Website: apple
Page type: billing-address
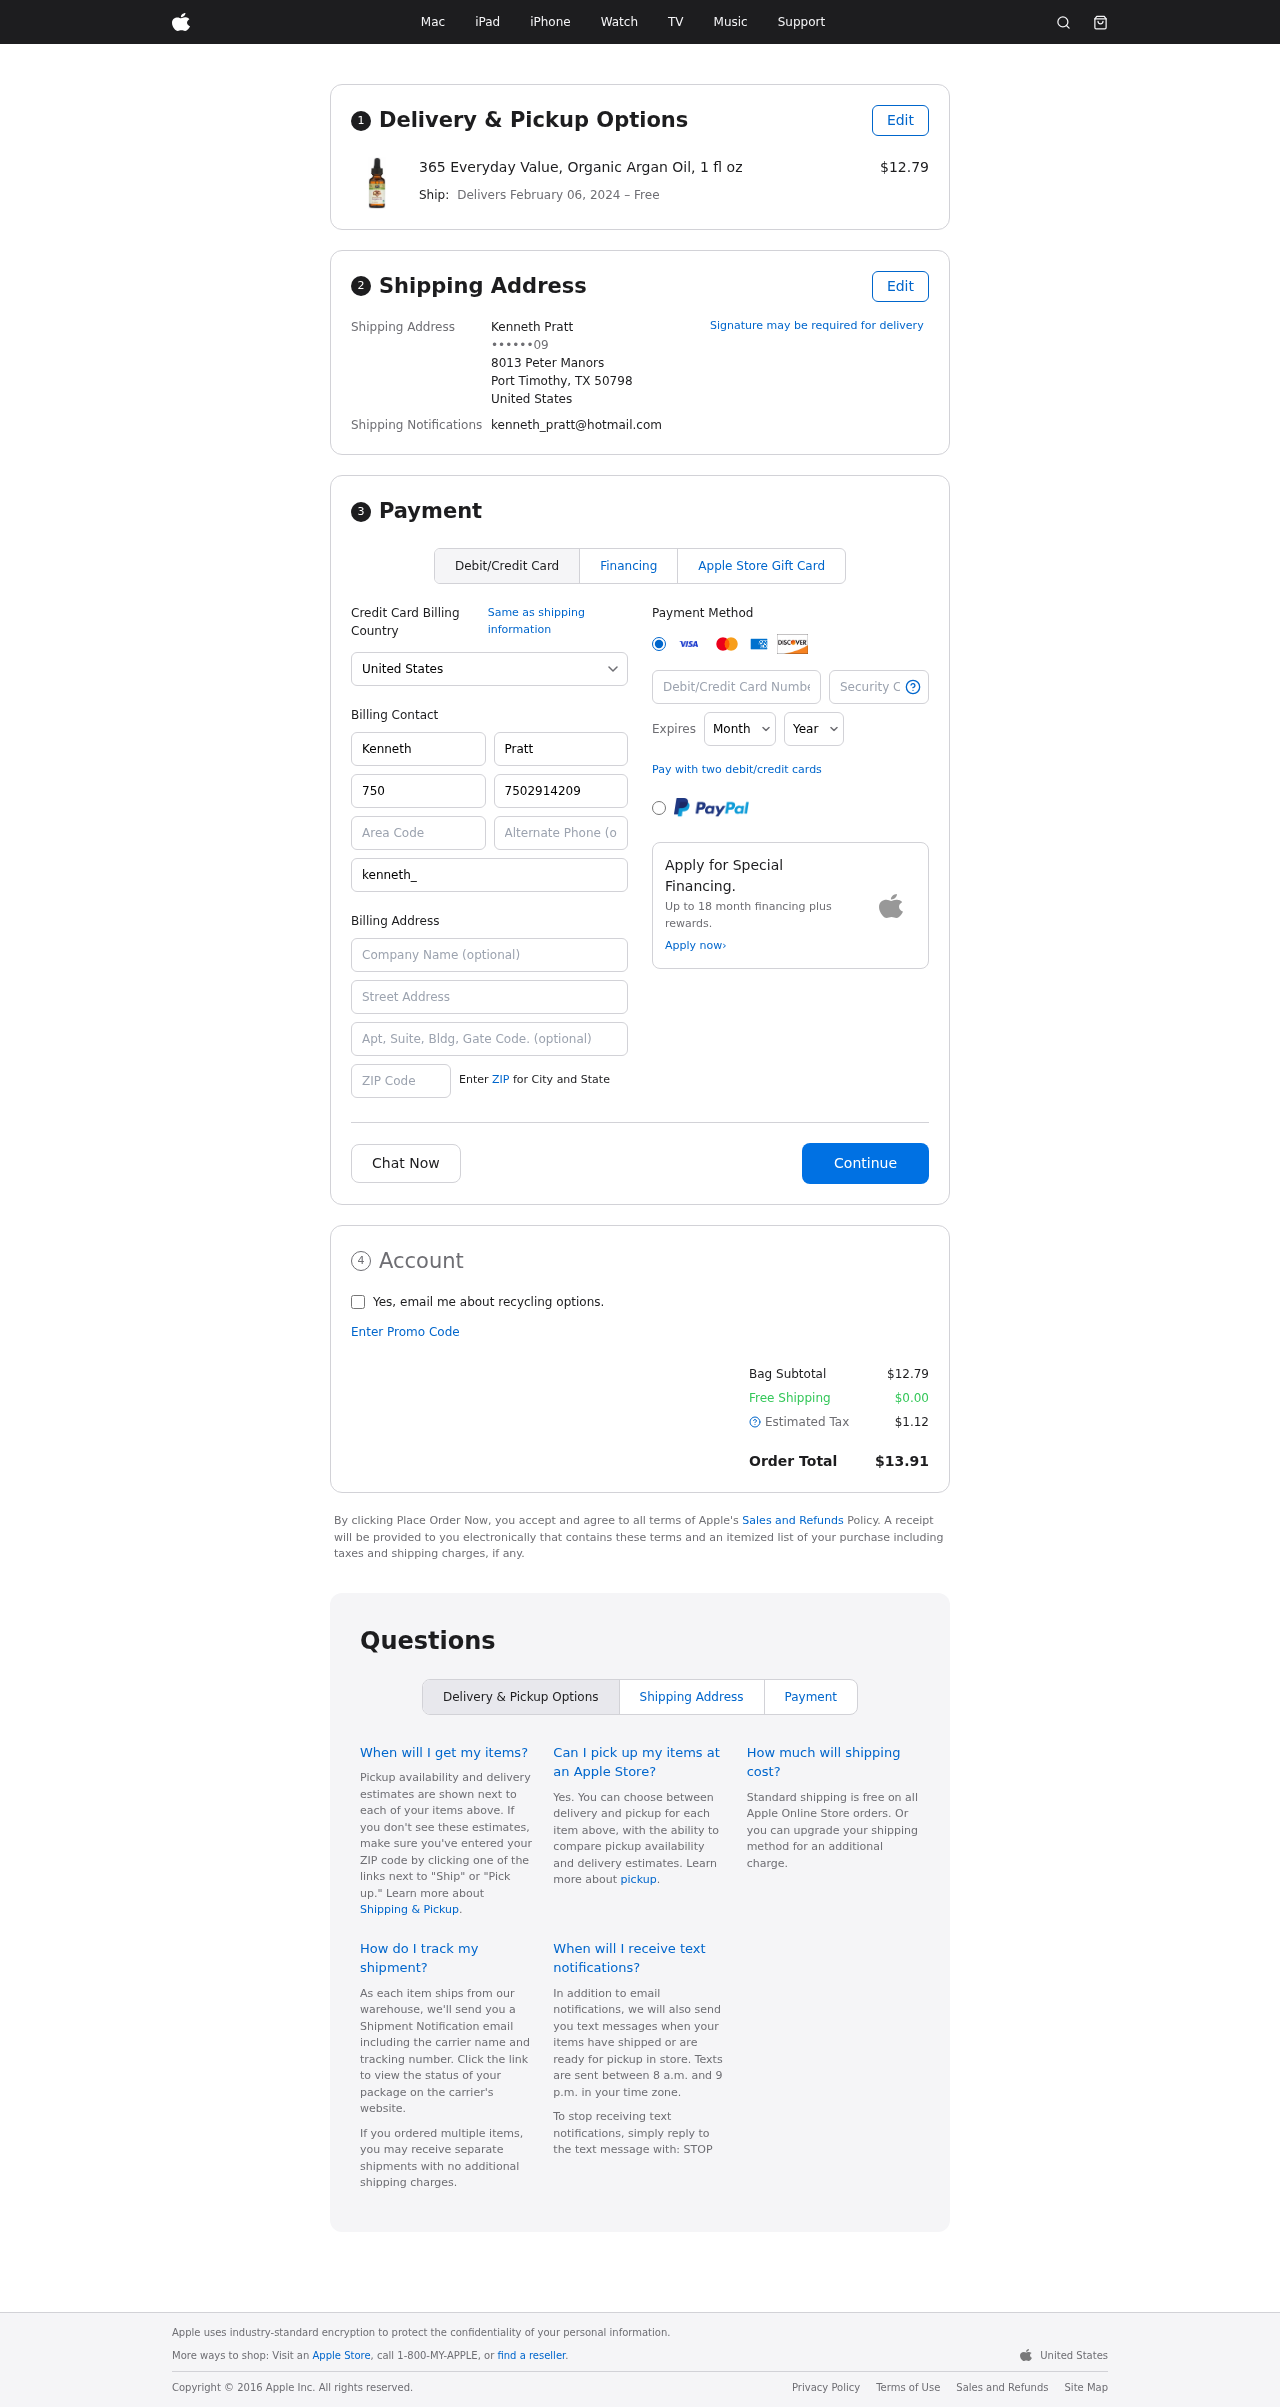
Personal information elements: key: PII_CARD_CVV
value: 8476
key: PII_CARD_EXPIRY_MONTH
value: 12
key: PII_CARD_EXPIRY_YEAR
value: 30
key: PII_CARD_NUMBER
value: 3445 7118 6251 521
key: PII_CITY_STATE_ZIP
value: Port Timothy, TX 50798
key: PII_COUNTRY
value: United States
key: PII_EMAIL
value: kenneth_pratt@hotmail.com
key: PII_FULLNAME
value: Kenneth Pratt
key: PII_STREET
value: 8013 Peter Manors
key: PII_PHONE_MASKED
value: ••••••09
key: PII_BILLING_FIRSTNAME
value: Kenneth
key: PII_BILLING_LASTNAME
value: Pratt
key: PII_BILLING_PHONE_AREA
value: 750
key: PII_BILLING_PHONE
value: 7502914209
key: PII_BILLING_EMAIL
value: kenneth_pratt@hotmail.com
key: PII_BILLING_STREET
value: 8013 Peter Manors
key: PII_BILLING_POSTCODE
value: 50798
Product elements: key: PRODUCT1_NAME
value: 365 Everyday Value, Organic Argan Oil, 1 fl oz
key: PRODUCT1_PRICE
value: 12.79
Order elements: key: ORDER_DELIVERY_DATE
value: February 06, 2024
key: ORDER_SUBTOTAL
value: $12.79
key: ORDER_SHIPPING_COST
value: $0.00
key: ORDER_TAX
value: $1.12
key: ORDER_TOTAL
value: $13.91